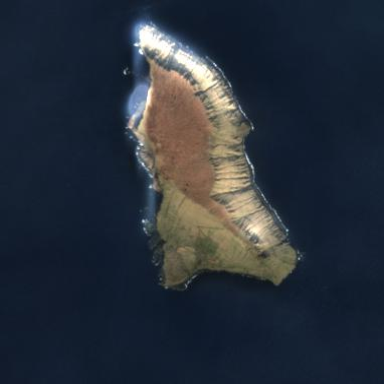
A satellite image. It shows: Island with natural coastline.